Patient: sex F, age 68
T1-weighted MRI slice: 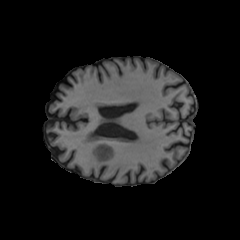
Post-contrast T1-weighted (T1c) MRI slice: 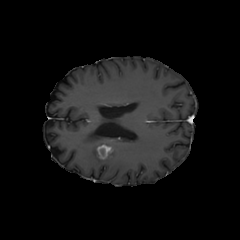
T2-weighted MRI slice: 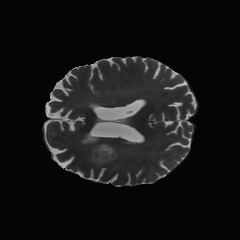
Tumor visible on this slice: yes
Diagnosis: Glioblastoma, IDH-wildtype
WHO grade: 4